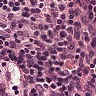
Metastatic tissue present: no